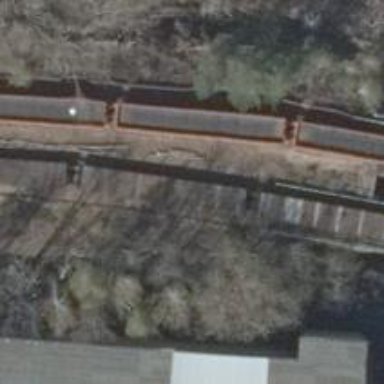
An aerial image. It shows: Railway yard in service.